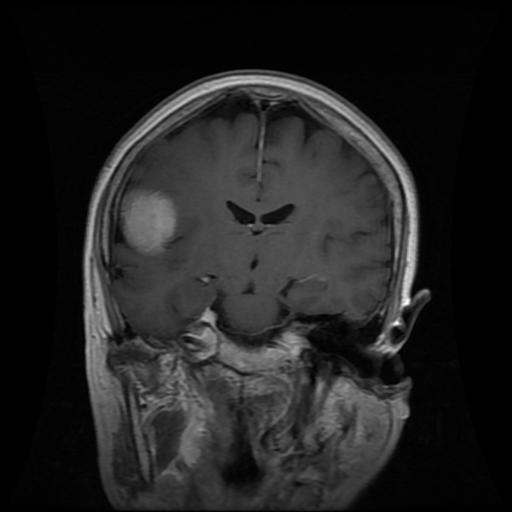
Label: meningioma